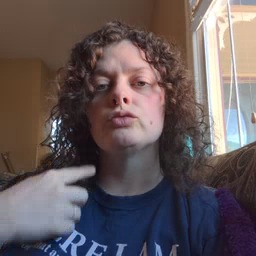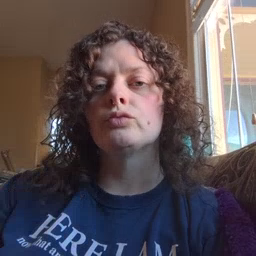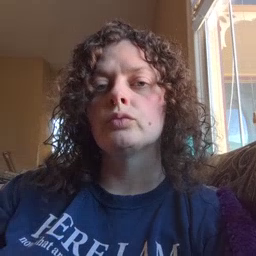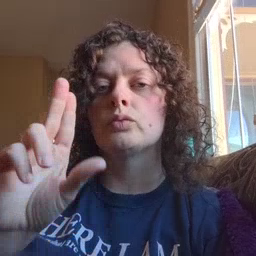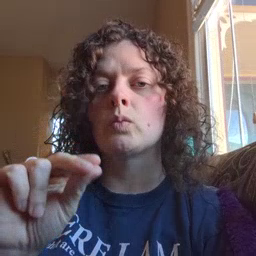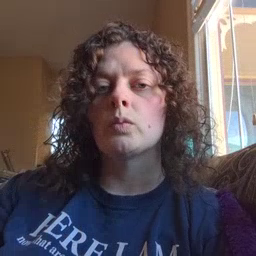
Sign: no